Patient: sex M, age 58
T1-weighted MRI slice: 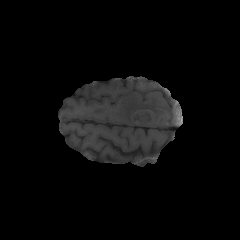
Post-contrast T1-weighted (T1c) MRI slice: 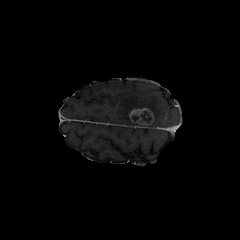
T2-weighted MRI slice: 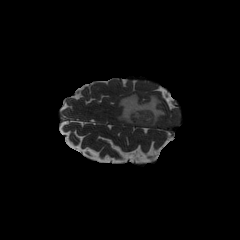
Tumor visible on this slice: yes
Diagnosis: Glioblastoma, IDH-wildtype
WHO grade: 4